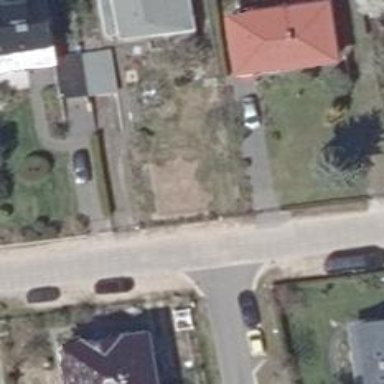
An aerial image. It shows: Residential road with concrete plates surface.